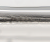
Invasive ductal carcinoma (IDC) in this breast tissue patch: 0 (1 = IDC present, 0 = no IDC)